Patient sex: F
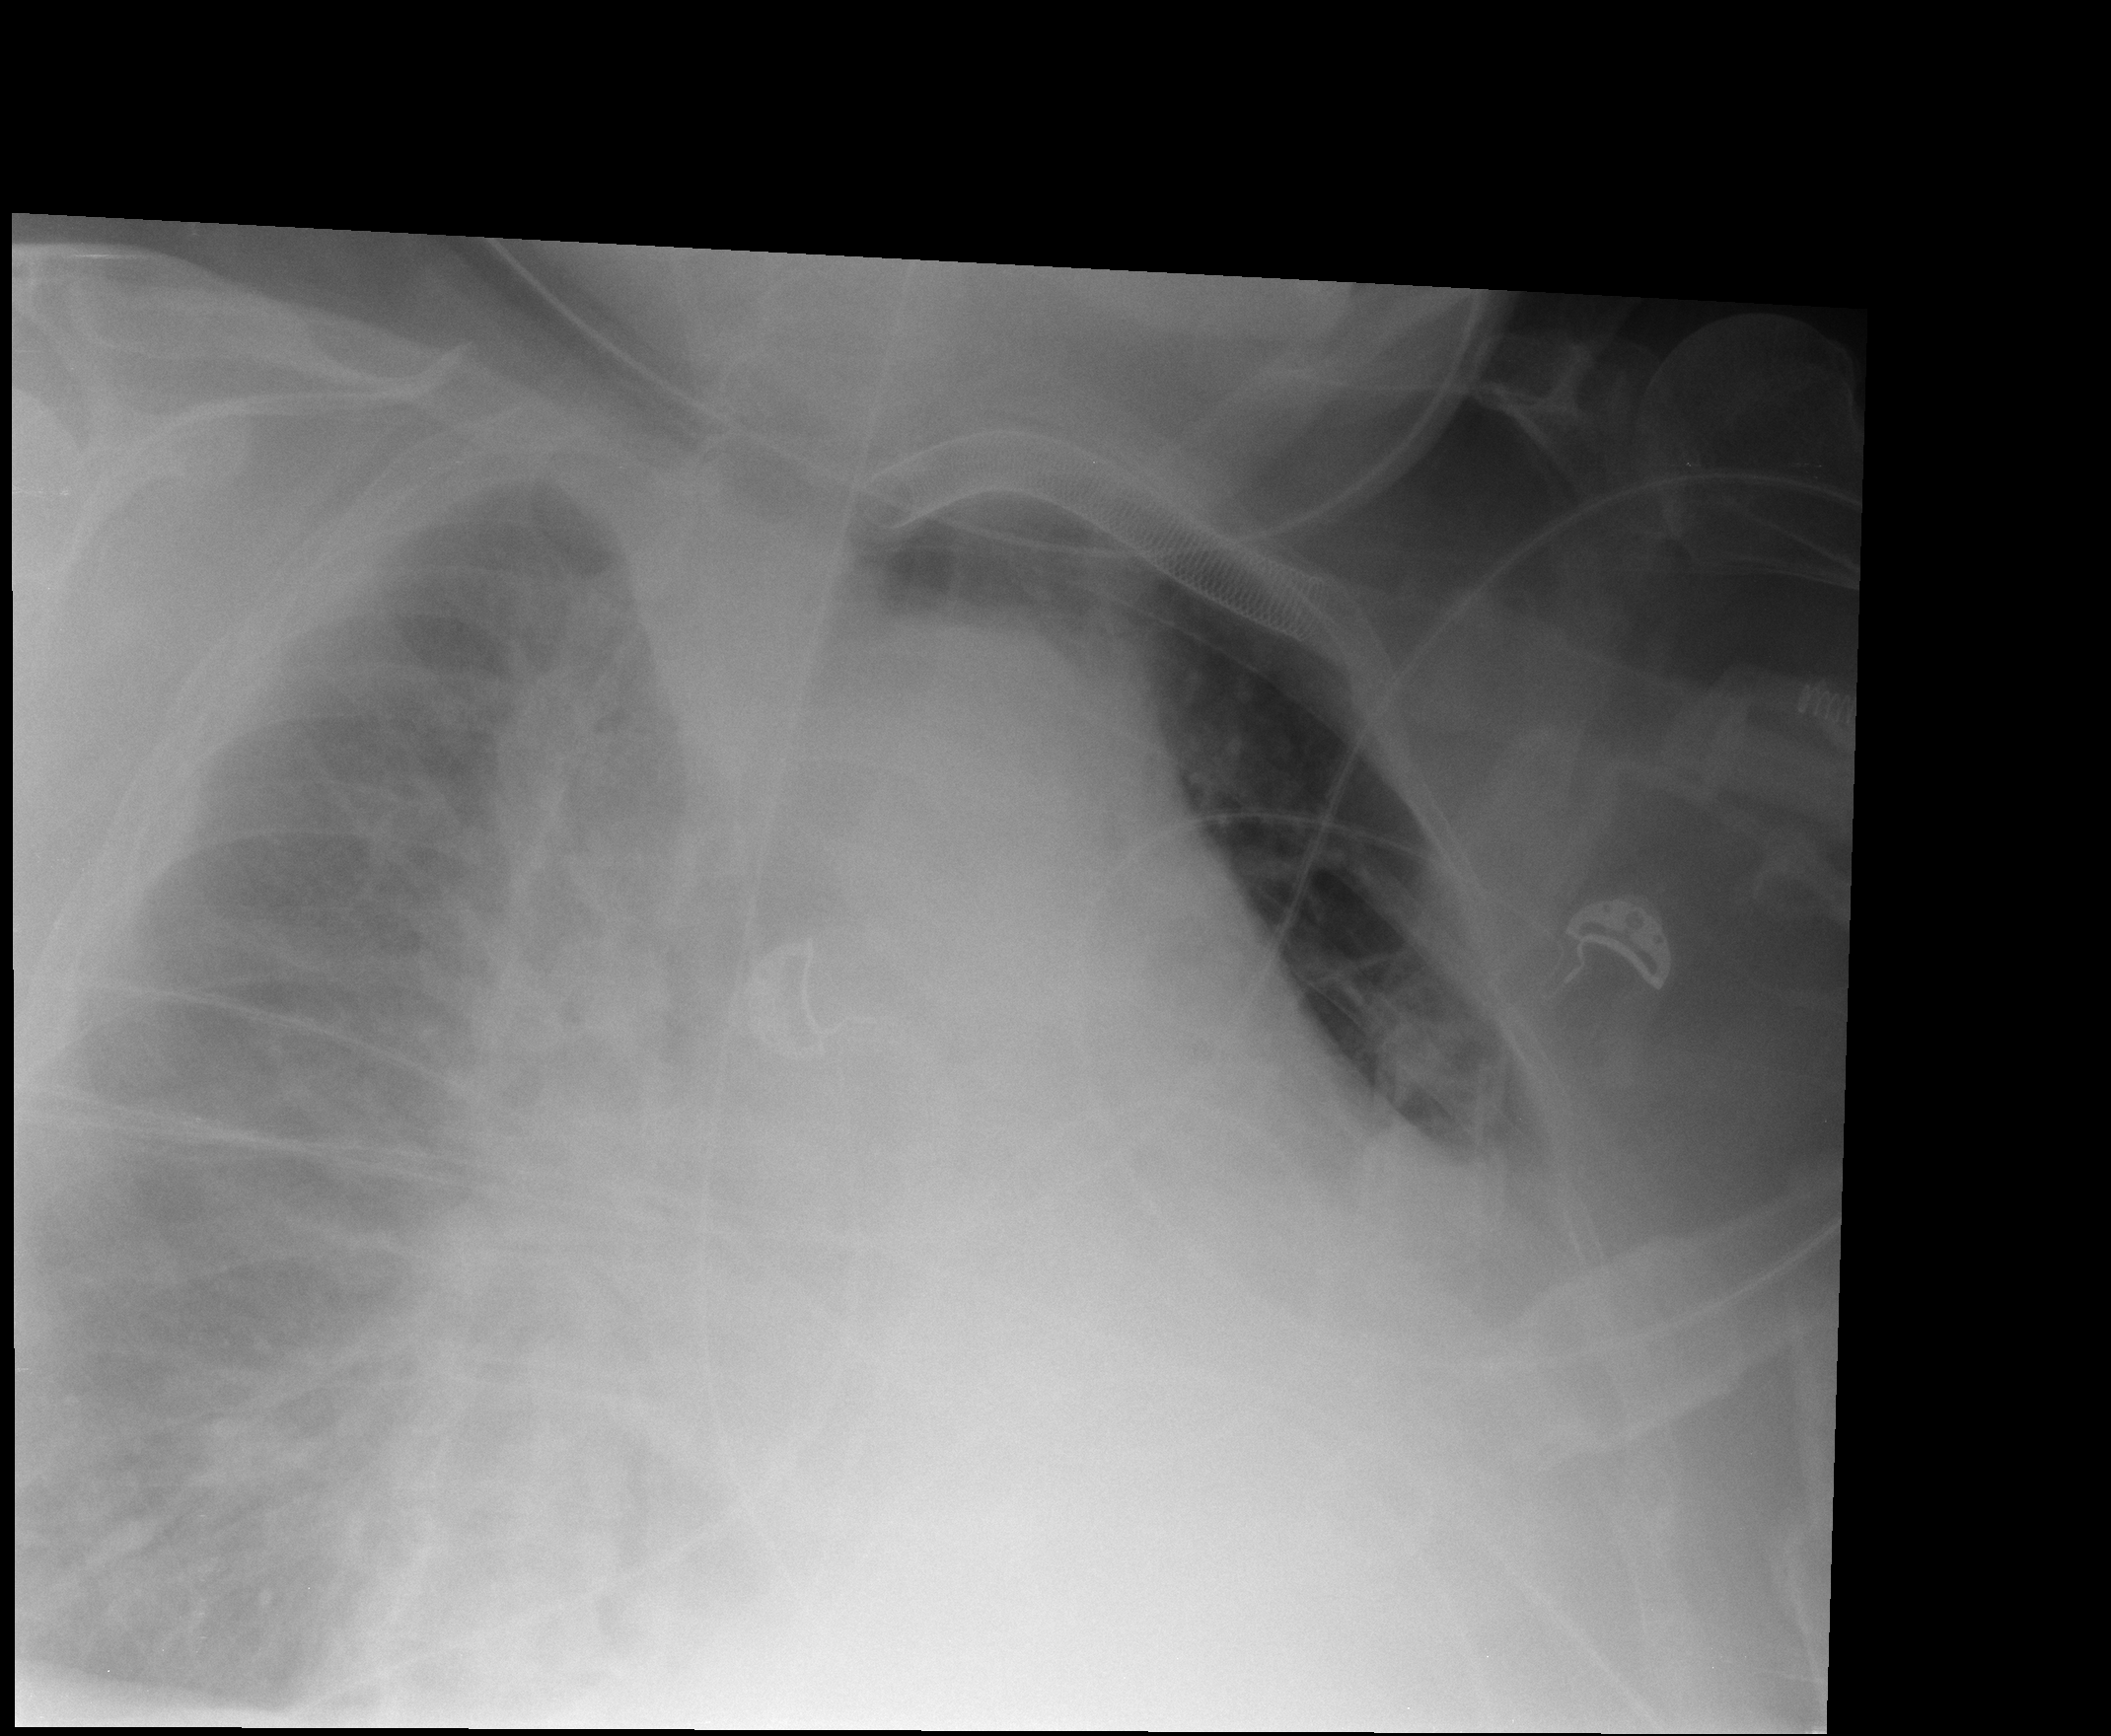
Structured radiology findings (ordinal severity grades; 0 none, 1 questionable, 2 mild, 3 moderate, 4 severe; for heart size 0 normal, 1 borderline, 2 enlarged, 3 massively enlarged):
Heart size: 2
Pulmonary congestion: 2
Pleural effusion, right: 3
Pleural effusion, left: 2
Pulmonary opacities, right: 3
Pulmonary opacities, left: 0
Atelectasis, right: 3
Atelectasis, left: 0